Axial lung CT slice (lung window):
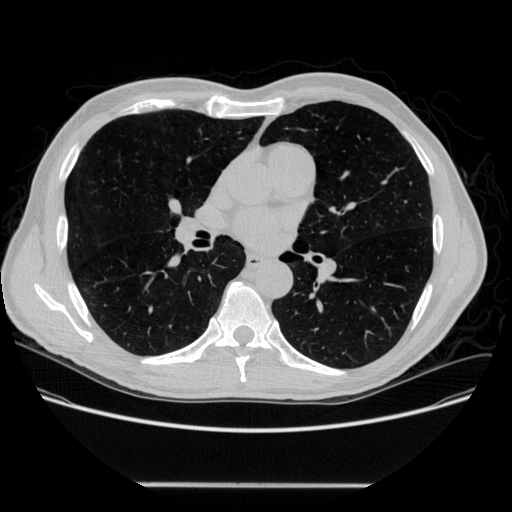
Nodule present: no